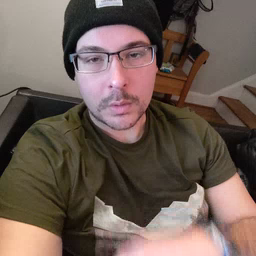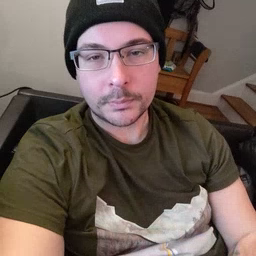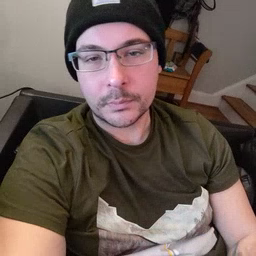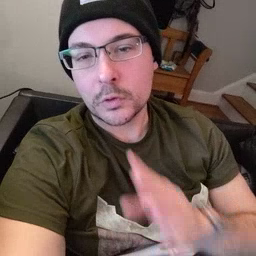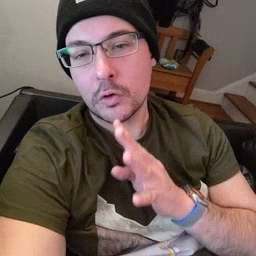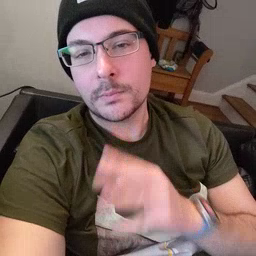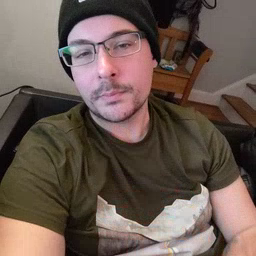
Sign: talk